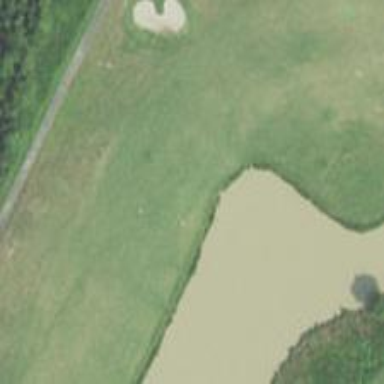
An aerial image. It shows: Golf hole.